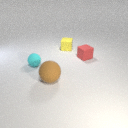
large brown rubber sphere in front of small yellow rubber cube